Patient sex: M
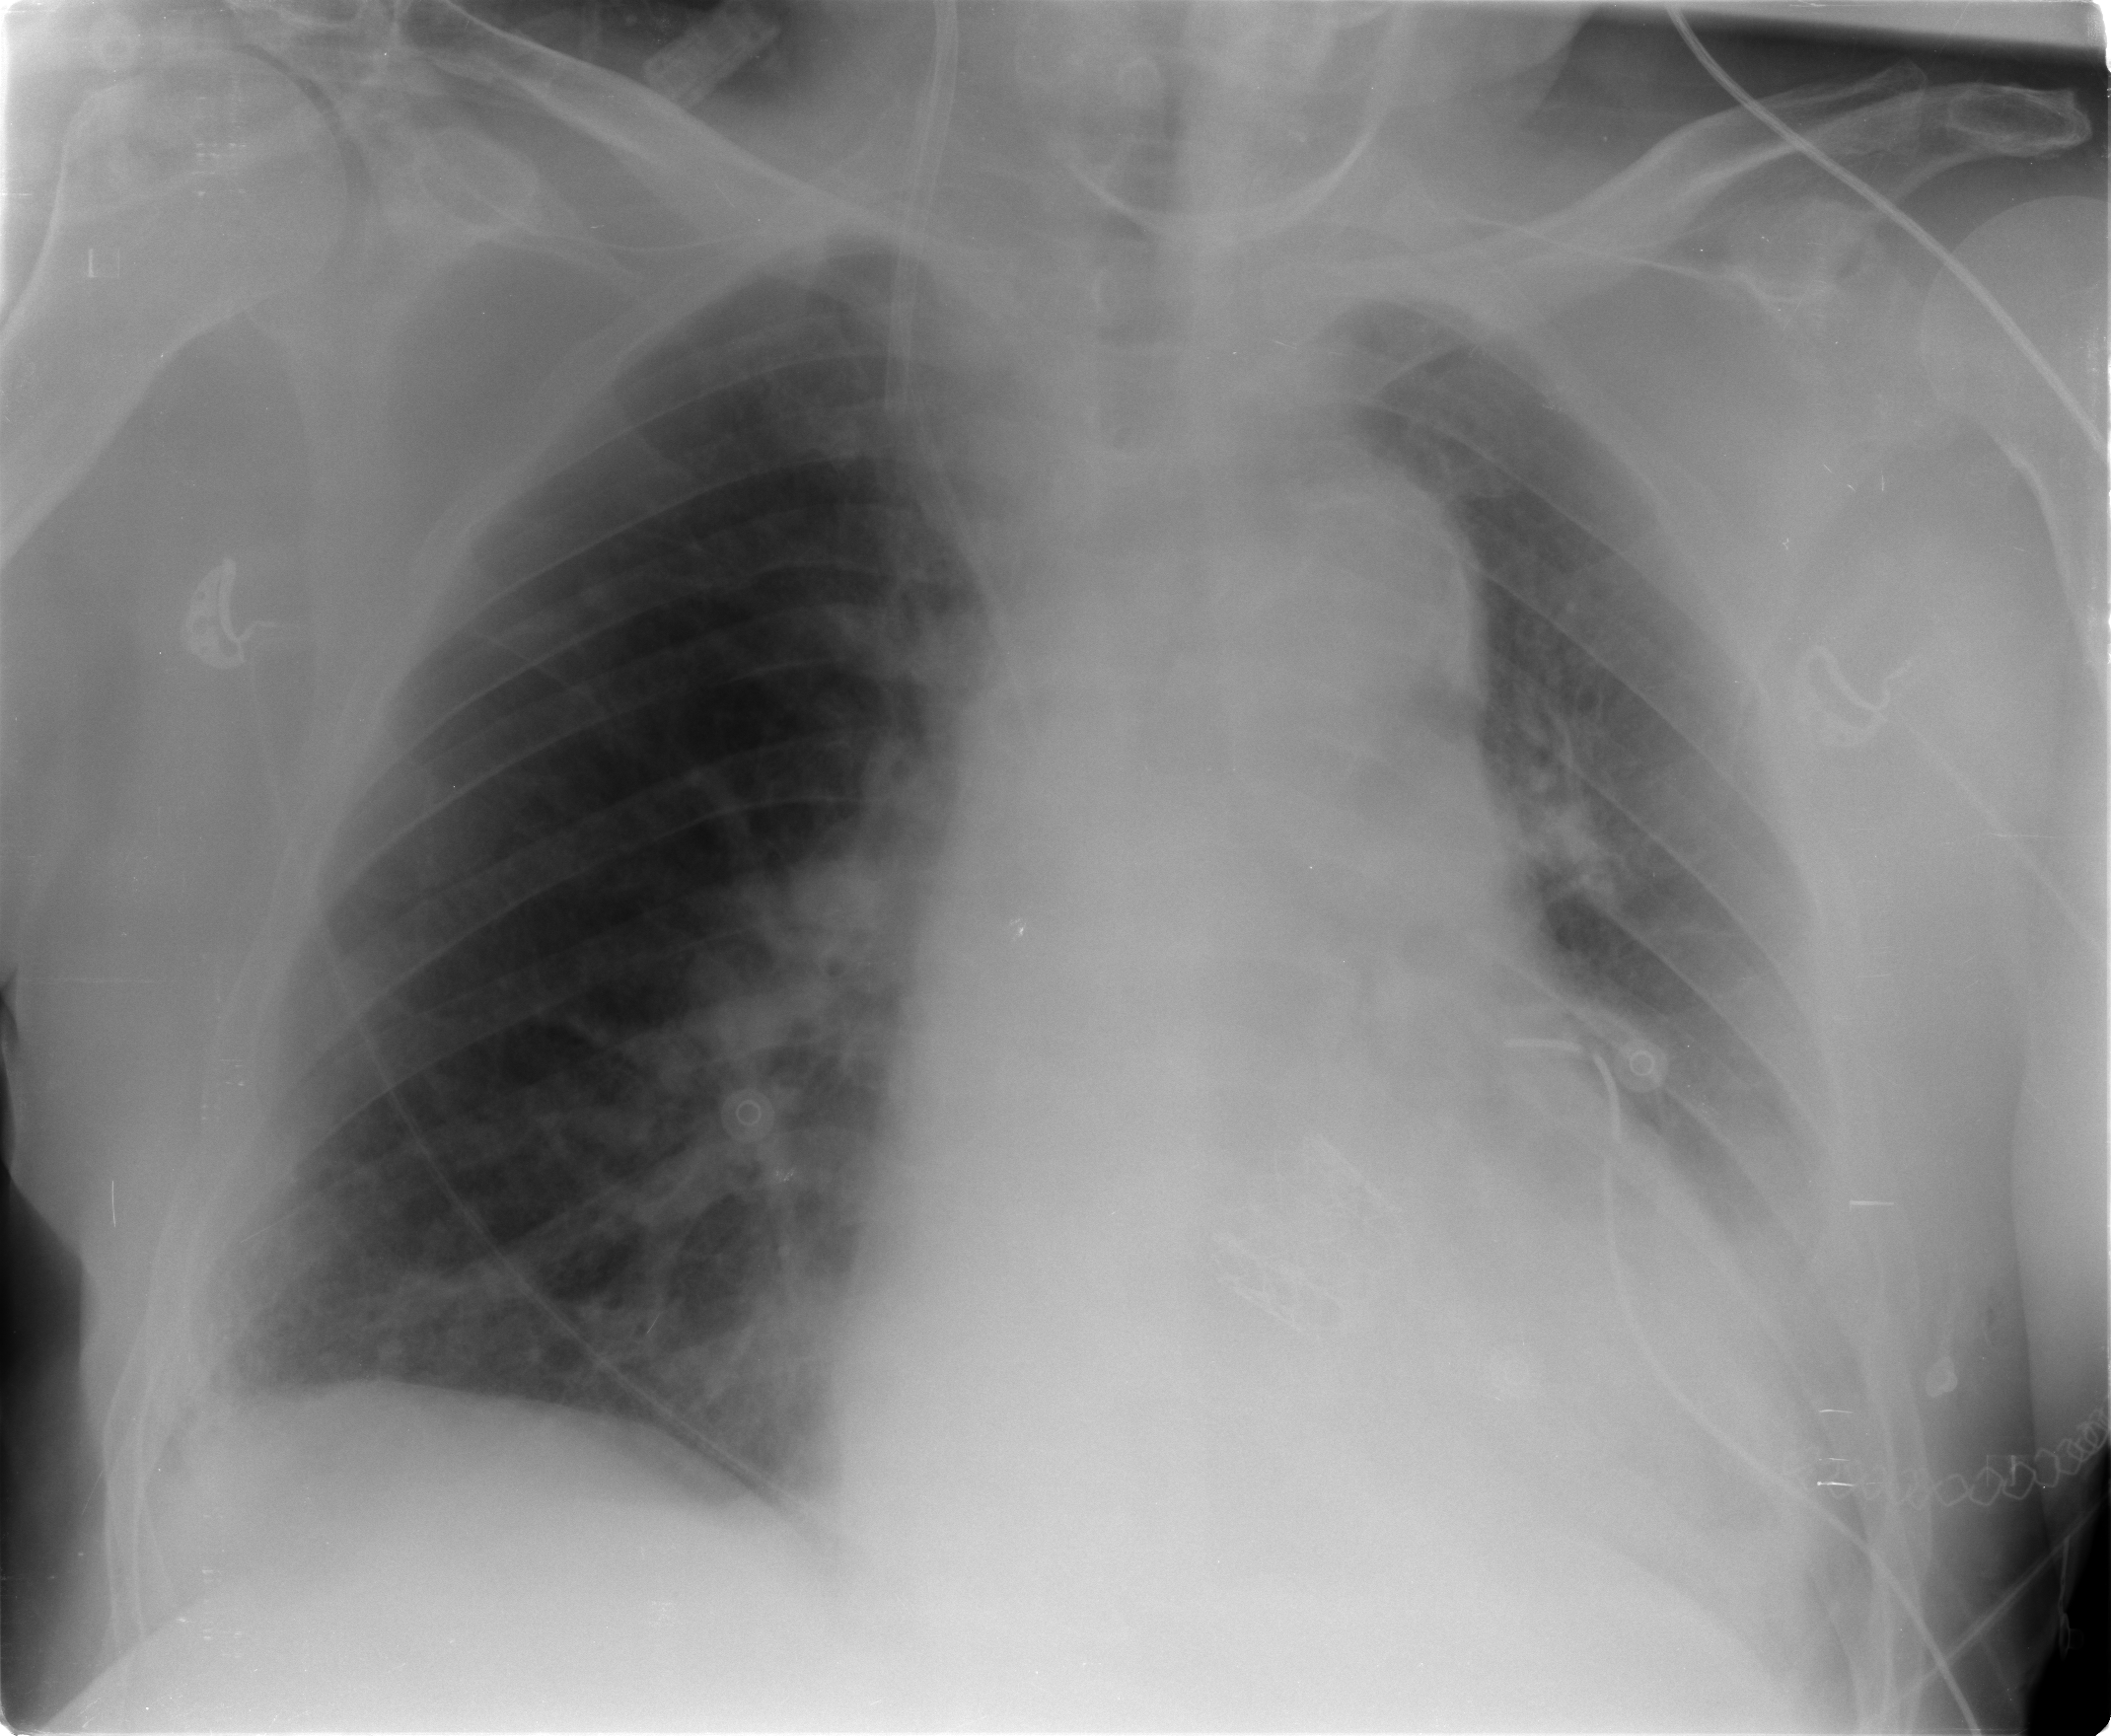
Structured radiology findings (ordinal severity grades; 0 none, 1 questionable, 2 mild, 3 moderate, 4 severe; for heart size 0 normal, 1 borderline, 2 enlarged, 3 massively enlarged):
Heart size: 2
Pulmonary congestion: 0
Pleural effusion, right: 2
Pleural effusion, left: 2
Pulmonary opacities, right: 0
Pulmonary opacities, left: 2
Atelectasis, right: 0
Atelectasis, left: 3